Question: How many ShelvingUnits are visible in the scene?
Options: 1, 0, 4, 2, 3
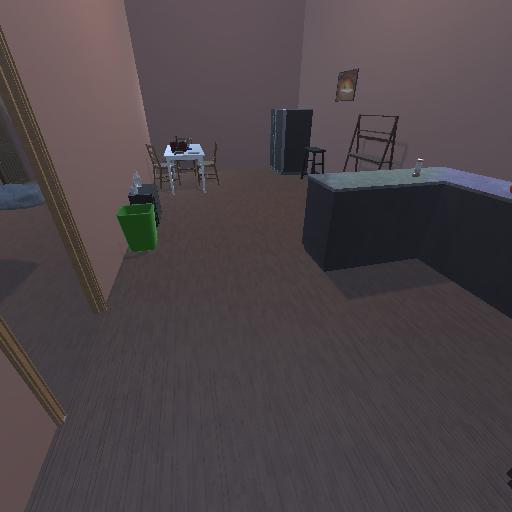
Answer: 1